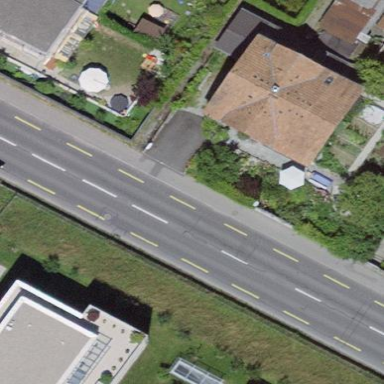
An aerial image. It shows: Residential building.